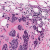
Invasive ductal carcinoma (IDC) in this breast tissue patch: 0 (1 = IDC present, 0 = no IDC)